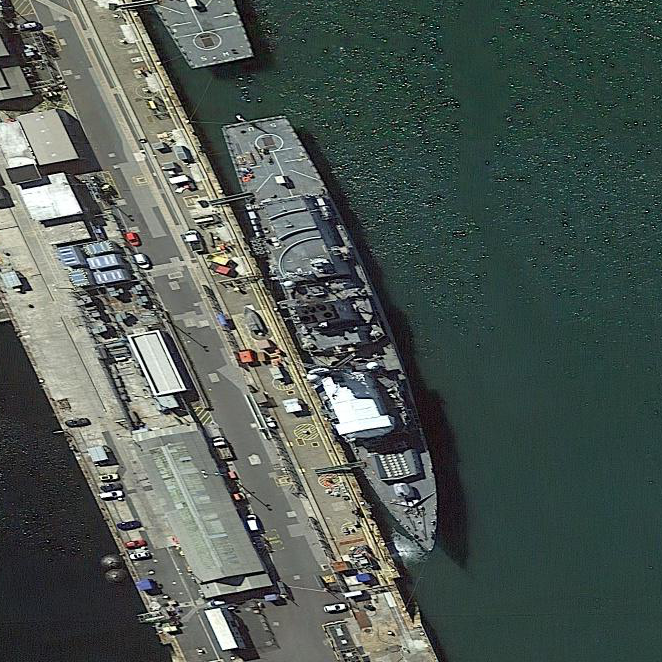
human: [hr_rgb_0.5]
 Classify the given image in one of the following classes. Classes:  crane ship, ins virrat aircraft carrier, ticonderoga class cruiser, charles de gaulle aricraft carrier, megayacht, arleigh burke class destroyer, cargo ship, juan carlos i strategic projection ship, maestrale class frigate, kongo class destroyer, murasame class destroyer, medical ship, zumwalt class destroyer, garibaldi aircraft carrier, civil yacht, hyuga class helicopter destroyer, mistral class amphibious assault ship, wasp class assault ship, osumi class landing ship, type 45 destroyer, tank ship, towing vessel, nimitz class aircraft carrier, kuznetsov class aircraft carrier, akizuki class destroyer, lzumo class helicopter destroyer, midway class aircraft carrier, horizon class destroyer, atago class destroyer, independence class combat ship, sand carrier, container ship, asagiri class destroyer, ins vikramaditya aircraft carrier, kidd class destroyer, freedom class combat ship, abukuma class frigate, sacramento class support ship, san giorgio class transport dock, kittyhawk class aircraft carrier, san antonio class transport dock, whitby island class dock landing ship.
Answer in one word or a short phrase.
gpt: Type 45 destroyer